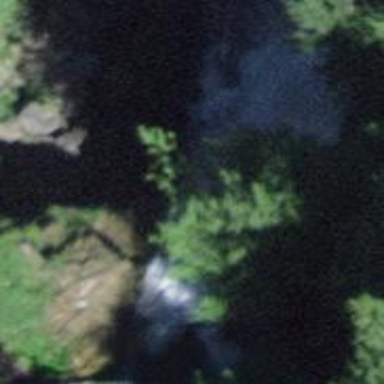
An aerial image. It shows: Beautiful waterfall in nature.